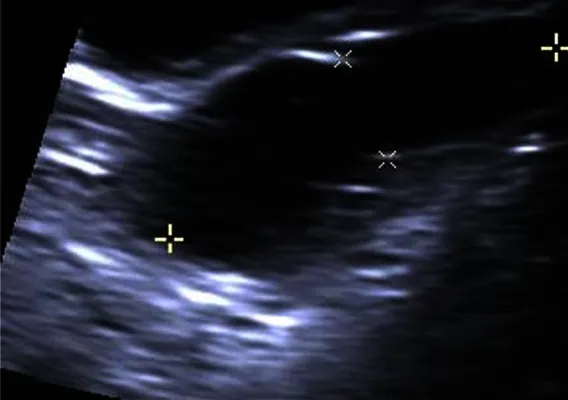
Initial ultrasound image (shows pathology).
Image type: radiology (ultrasound)